Field crop: maize
Growth stage: 2
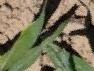
Species: maize